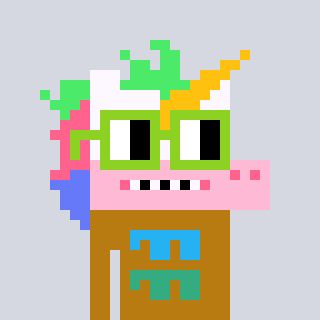
a pixel art character with square light green glasses, a unicorn-shaped head and a gold-colored body on a cool background